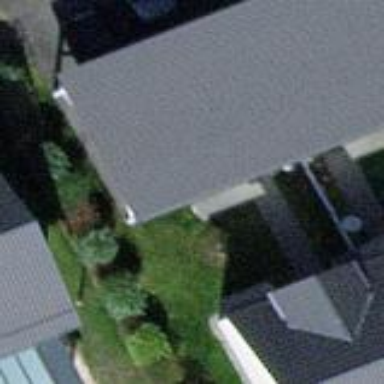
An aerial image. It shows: View of roof of building.